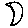
Label: moon